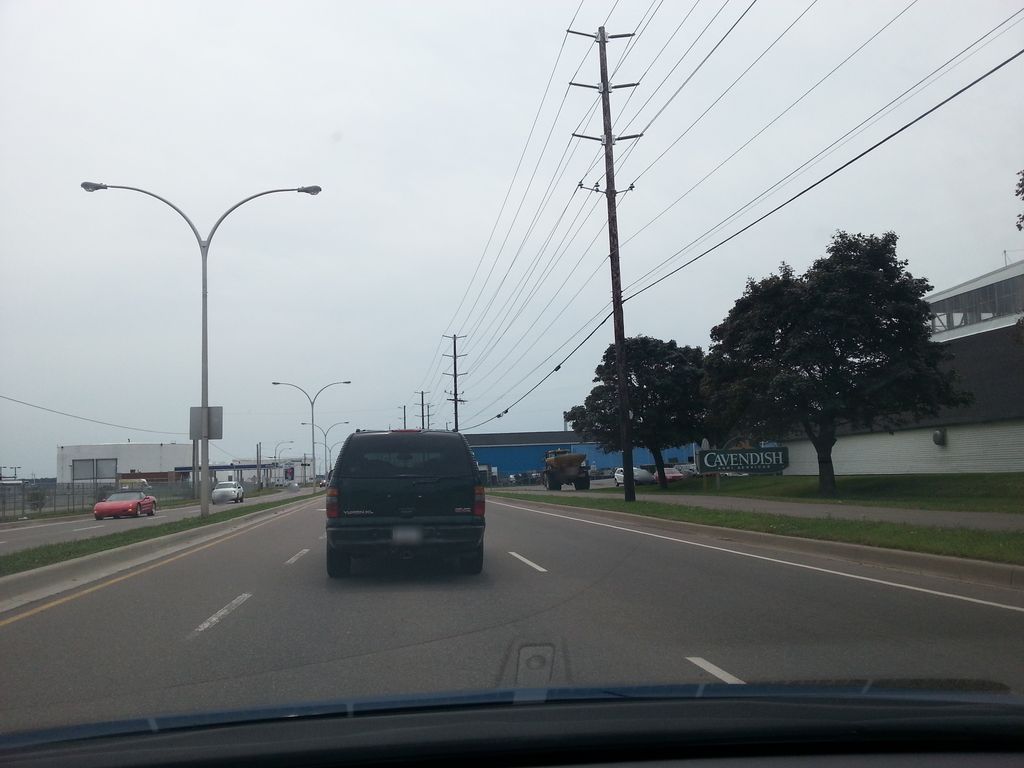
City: charlottetown